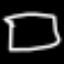
Label: square